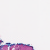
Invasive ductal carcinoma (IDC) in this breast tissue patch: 0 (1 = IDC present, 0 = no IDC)